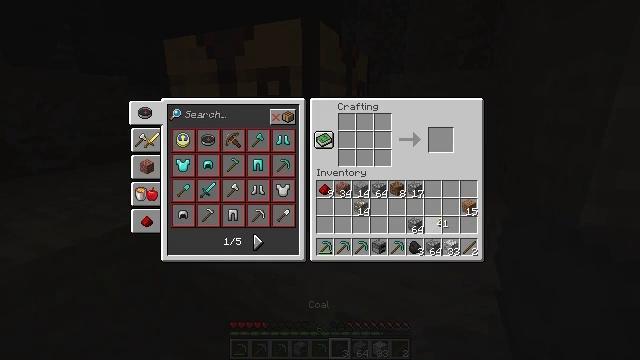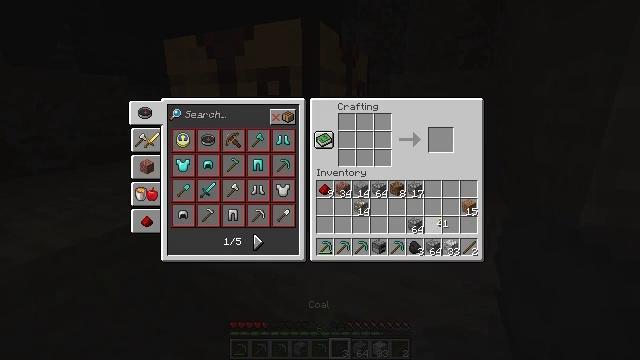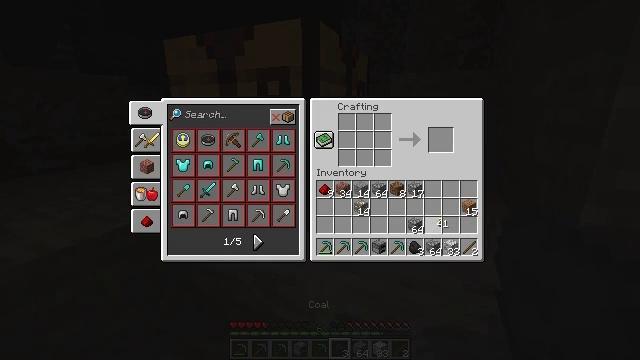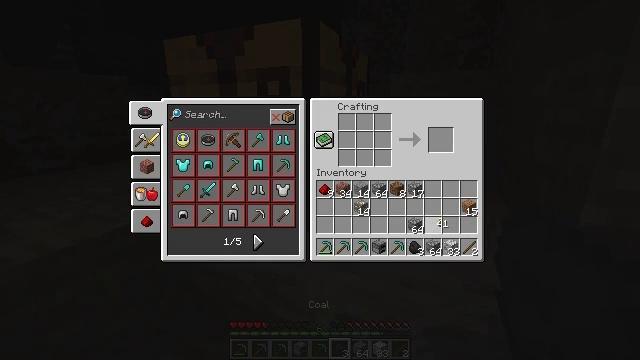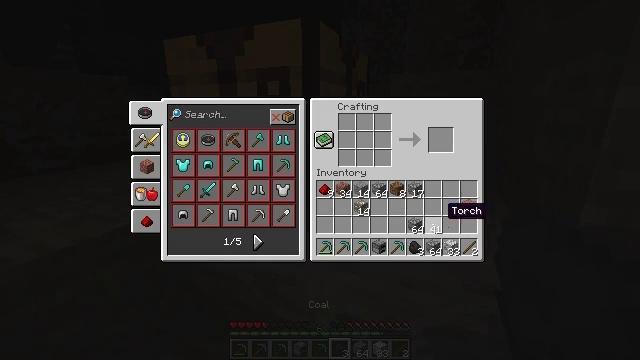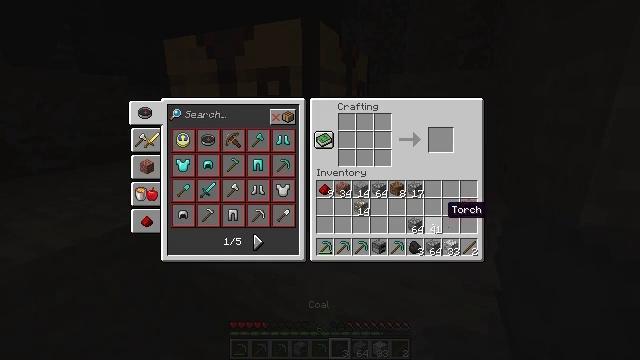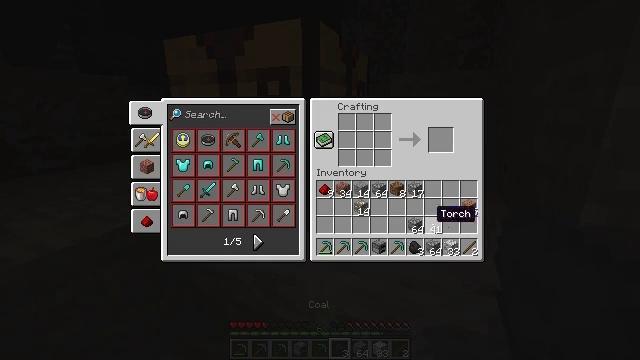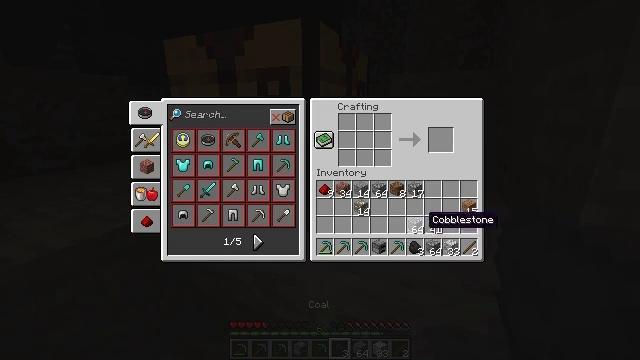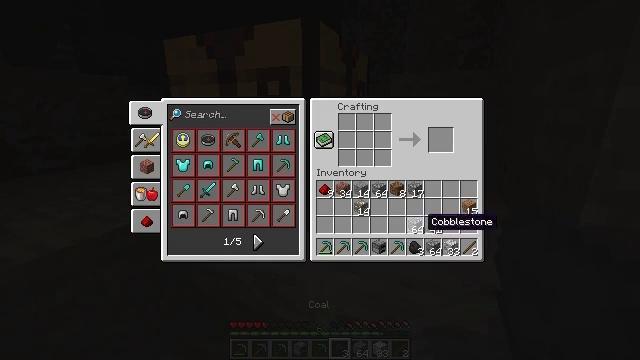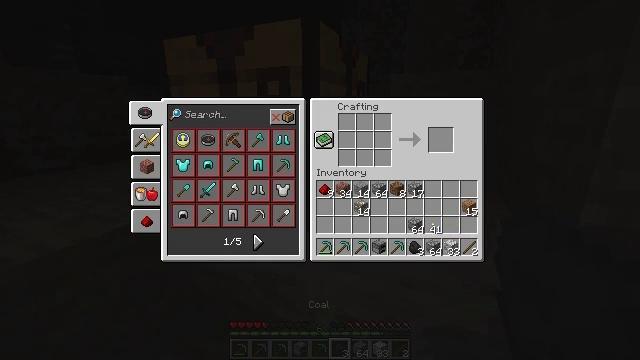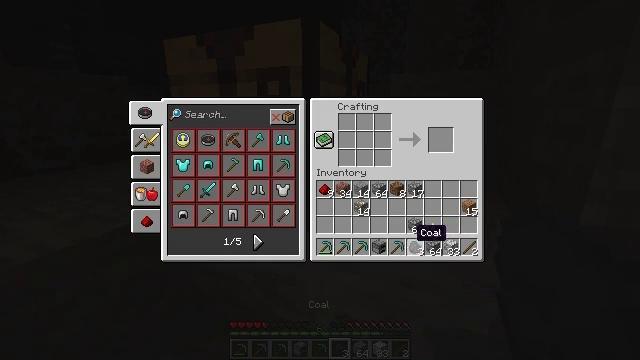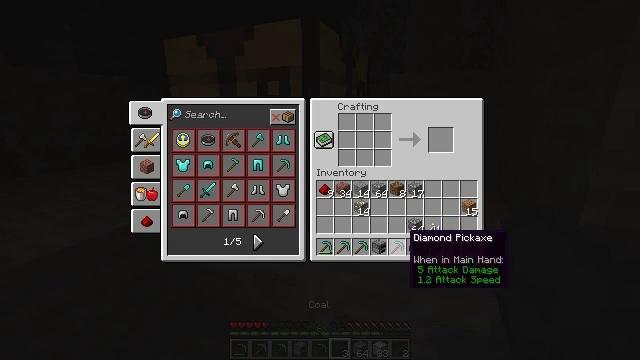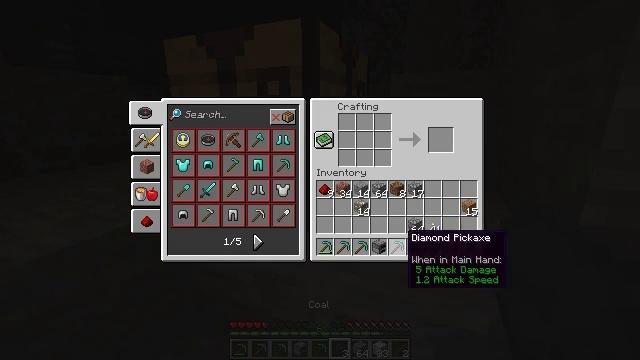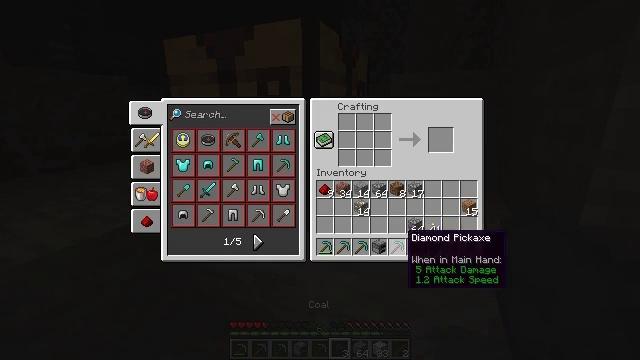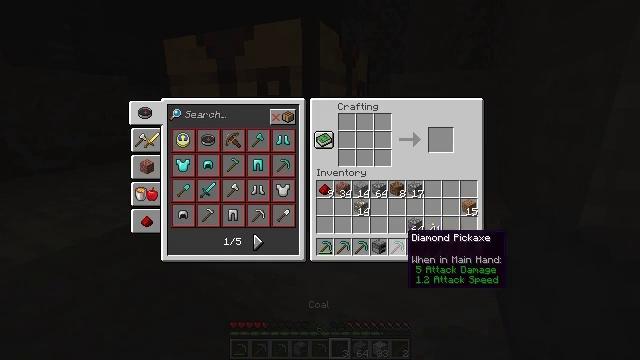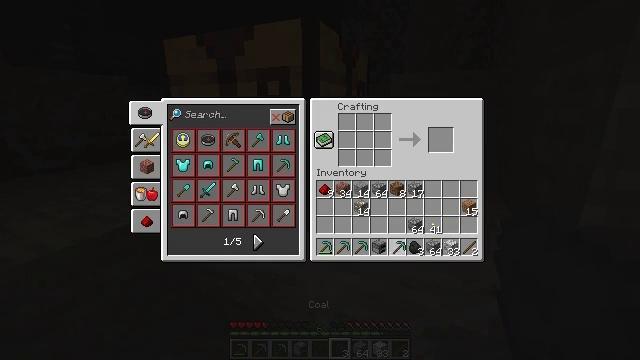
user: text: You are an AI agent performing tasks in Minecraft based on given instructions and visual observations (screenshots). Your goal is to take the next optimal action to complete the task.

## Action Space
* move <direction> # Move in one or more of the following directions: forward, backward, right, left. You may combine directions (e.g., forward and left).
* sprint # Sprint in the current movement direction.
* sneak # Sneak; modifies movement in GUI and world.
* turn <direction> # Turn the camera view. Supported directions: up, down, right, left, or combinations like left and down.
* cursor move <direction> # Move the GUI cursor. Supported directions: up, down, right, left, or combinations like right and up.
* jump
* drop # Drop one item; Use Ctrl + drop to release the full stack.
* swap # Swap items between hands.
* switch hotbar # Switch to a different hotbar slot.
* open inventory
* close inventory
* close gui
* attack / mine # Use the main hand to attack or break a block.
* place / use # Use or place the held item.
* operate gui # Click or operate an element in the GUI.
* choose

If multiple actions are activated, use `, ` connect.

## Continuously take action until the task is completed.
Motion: motion action
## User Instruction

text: Left click on the crafting table
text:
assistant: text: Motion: operate gui
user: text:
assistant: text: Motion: operate gui
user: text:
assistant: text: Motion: operate gui
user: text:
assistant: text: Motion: no_op
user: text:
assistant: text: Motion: no_op
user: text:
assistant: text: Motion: cursor move left
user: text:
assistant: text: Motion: cursor move left
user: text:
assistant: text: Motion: no_op
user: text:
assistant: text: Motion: no_op
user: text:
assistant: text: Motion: cursor move left
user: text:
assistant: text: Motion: cursor move left
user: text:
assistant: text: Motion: no_op
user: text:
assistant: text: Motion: no_op
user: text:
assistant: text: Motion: no_op
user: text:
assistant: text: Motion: operate gui
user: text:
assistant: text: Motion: operate gui
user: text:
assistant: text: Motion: cursor move left, operate gui
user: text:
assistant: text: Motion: cursor move left
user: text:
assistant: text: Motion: no_op
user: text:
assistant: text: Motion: no_op
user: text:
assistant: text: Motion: operate gui
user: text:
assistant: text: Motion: operate gui
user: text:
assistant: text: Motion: operate gui
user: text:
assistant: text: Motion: no_op
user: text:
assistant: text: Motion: no_op
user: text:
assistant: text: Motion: cursor move up
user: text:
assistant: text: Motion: cursor move up
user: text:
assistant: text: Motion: no_op
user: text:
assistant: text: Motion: cursor move right and up
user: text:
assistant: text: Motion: cursor move up